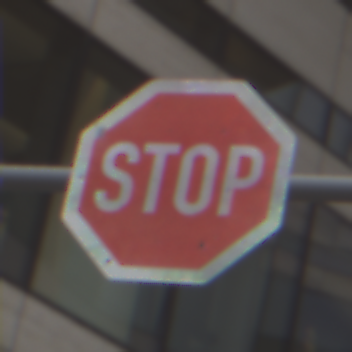
Verkehrszeichen: Stop
Umgebung: Outdoor, Urban
Tageszeit: Midday
Wetter: Overcast
Licht: Natural
Jahreszeit: NotSpecified
Kontrast: LowContrast